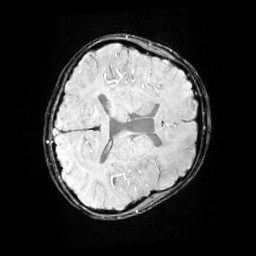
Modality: SWI
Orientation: axial
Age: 11
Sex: male
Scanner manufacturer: siemens
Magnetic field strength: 3 T
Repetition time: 0.027 s
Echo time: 0.02 s